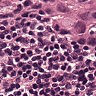
Metastatic tissue present: yes